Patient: sex M, age 79
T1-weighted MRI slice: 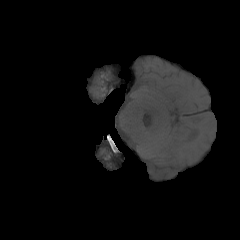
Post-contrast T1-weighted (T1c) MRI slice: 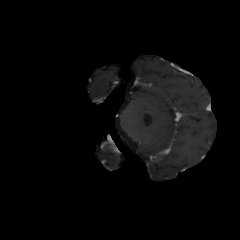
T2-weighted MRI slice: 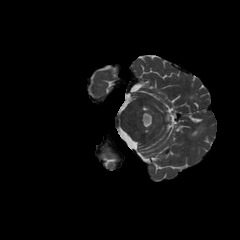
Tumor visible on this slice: no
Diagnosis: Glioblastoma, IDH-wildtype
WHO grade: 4